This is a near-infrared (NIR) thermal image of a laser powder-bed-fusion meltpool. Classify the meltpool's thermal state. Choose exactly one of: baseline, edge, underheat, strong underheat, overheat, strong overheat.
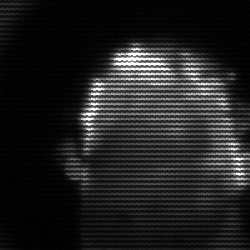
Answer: baseline